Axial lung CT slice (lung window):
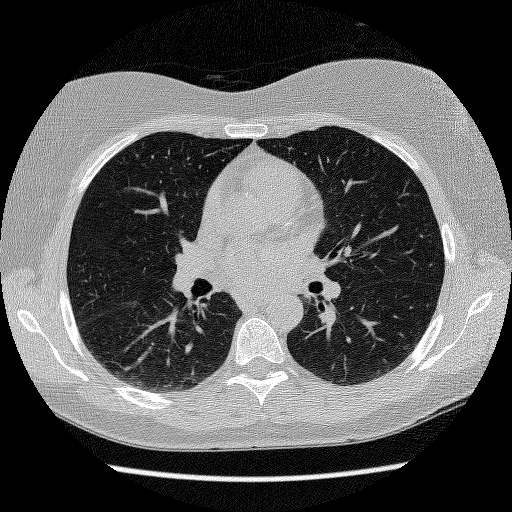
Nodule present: no